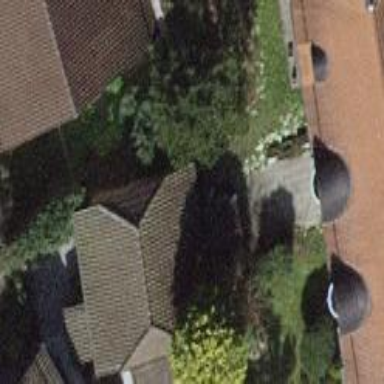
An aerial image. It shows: Garage.